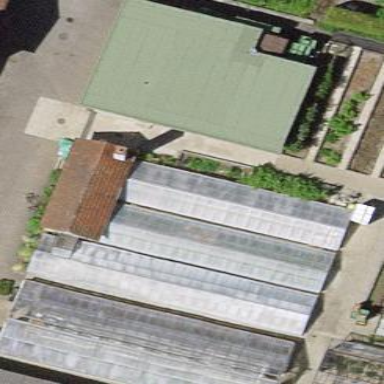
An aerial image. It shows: Greenhouse.